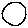
Label: circle